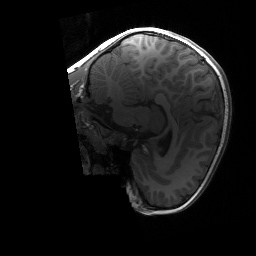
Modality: T1w
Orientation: sagittal
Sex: male
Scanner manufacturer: siemens
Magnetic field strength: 3 T
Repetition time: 1.9 s
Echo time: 0.00243 s